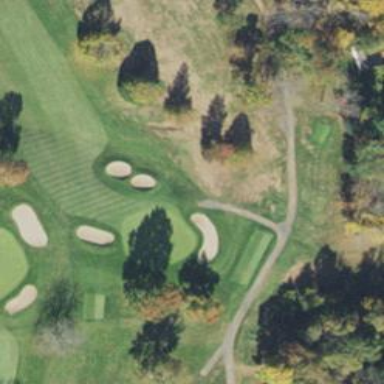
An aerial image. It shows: Golf hole.